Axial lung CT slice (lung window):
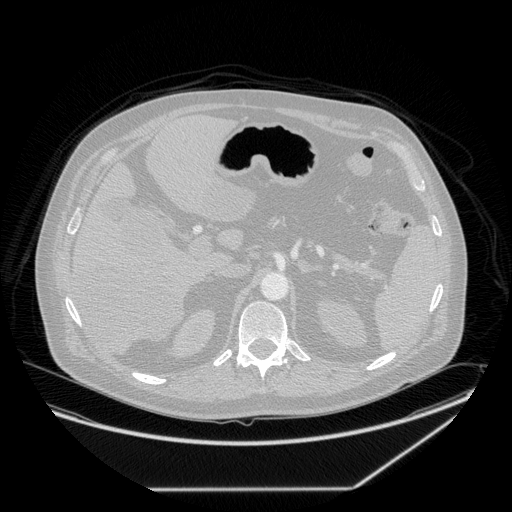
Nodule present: no